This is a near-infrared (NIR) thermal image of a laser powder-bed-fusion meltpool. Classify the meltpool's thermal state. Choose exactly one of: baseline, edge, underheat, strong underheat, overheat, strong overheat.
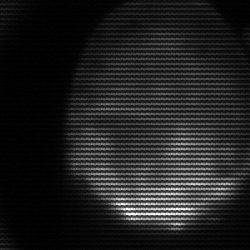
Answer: edge